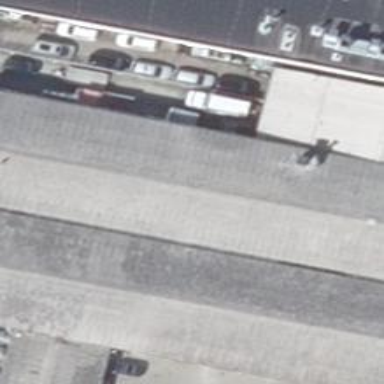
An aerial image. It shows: Commercial building.